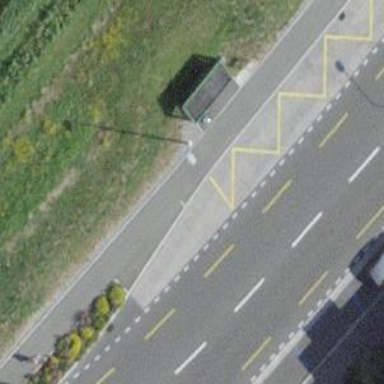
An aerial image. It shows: Asphalt platform for public transport.